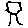
Label: tree